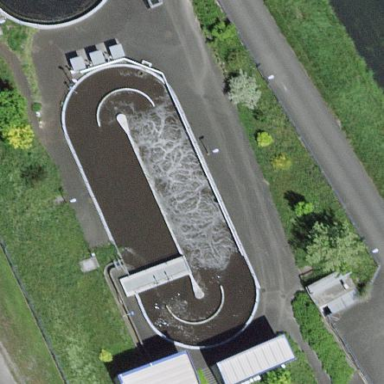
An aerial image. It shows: Wastewater plant.